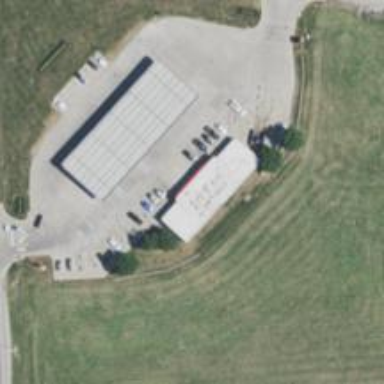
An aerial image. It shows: Fuel station.